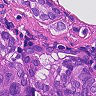
Metastatic tissue present: yes